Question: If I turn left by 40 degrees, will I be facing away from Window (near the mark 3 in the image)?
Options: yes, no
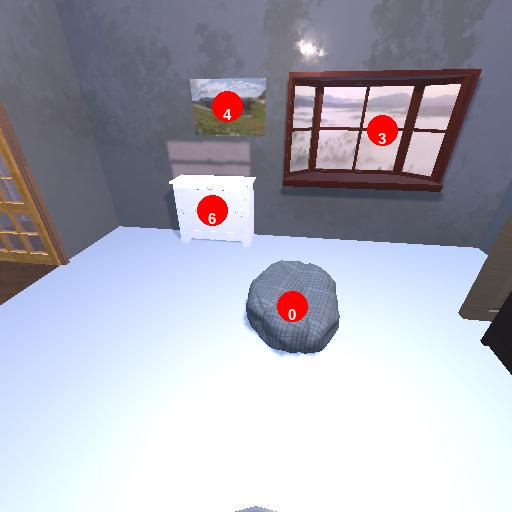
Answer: yes